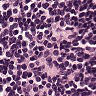
Metastatic tissue present: no